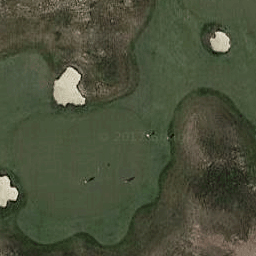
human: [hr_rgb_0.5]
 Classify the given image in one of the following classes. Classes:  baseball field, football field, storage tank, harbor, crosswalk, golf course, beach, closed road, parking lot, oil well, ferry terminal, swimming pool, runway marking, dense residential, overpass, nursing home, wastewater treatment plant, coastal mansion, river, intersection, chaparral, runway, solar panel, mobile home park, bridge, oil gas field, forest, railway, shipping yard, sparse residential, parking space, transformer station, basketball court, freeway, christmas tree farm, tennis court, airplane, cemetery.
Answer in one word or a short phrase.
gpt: golf course